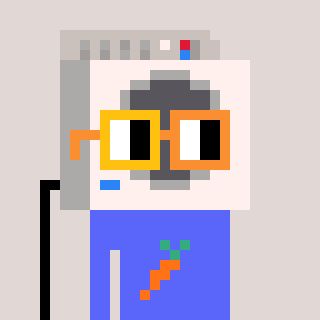
a pixel art character with square yellow and orange glasses, a washing machine-shaped head and a purple-colored body on a warm background